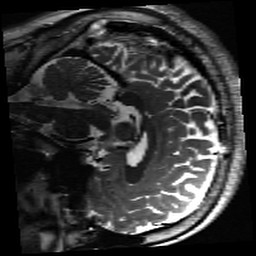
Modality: inplaneT2
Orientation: sagittal